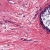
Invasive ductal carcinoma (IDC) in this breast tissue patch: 0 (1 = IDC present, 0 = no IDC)